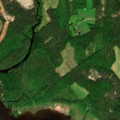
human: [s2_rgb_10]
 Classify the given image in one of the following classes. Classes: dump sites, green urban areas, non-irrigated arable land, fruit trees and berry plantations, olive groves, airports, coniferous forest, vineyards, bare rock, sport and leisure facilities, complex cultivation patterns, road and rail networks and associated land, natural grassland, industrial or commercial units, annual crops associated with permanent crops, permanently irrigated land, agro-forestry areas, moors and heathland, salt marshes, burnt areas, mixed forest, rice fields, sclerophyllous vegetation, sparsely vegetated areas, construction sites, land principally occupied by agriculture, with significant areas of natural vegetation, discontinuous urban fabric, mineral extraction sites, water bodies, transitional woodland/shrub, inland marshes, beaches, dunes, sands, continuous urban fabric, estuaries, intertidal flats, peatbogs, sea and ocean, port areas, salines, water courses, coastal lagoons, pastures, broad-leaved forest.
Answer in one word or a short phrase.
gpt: coniferous forest, mixed forest, water bodies